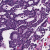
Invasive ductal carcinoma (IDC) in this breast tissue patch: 0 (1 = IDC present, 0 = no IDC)